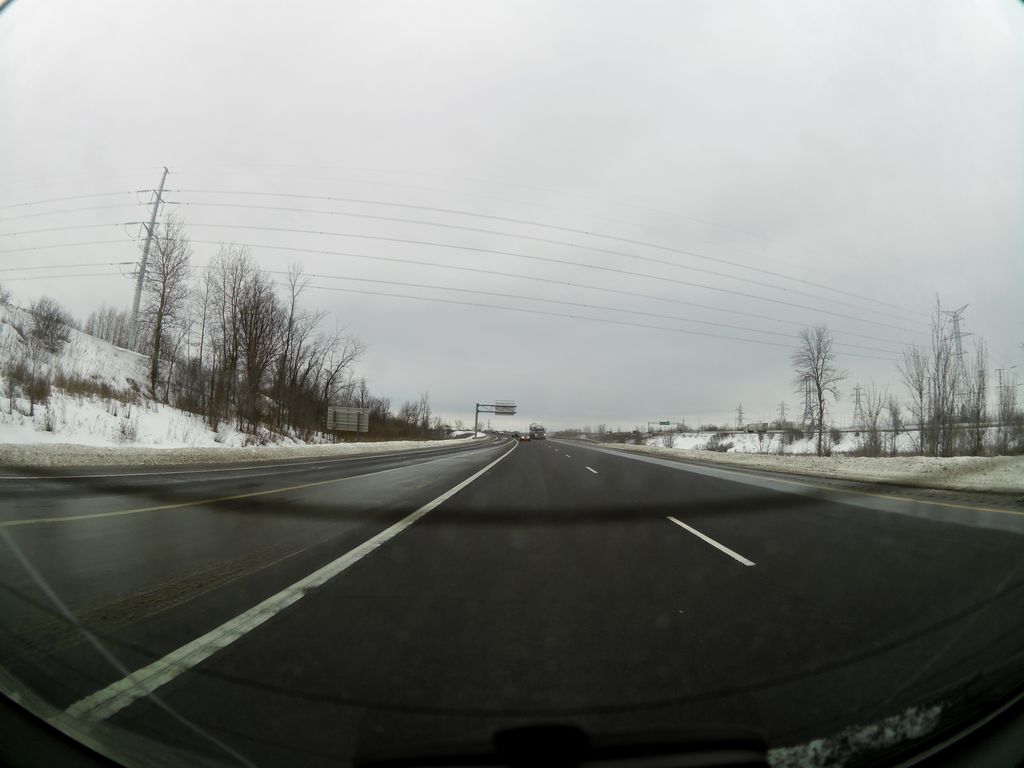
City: ottawa-gatineau